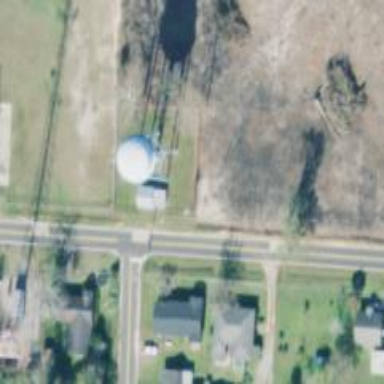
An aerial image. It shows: Water tower that is man-made.